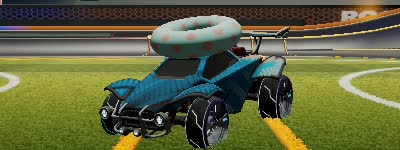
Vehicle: octane